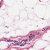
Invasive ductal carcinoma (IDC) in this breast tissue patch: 0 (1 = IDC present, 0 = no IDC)